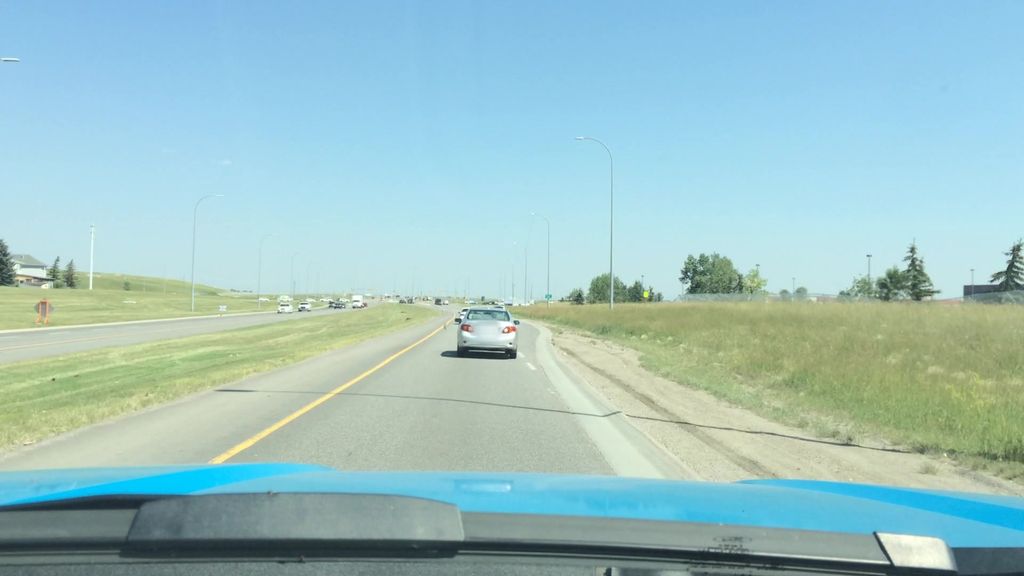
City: calgary